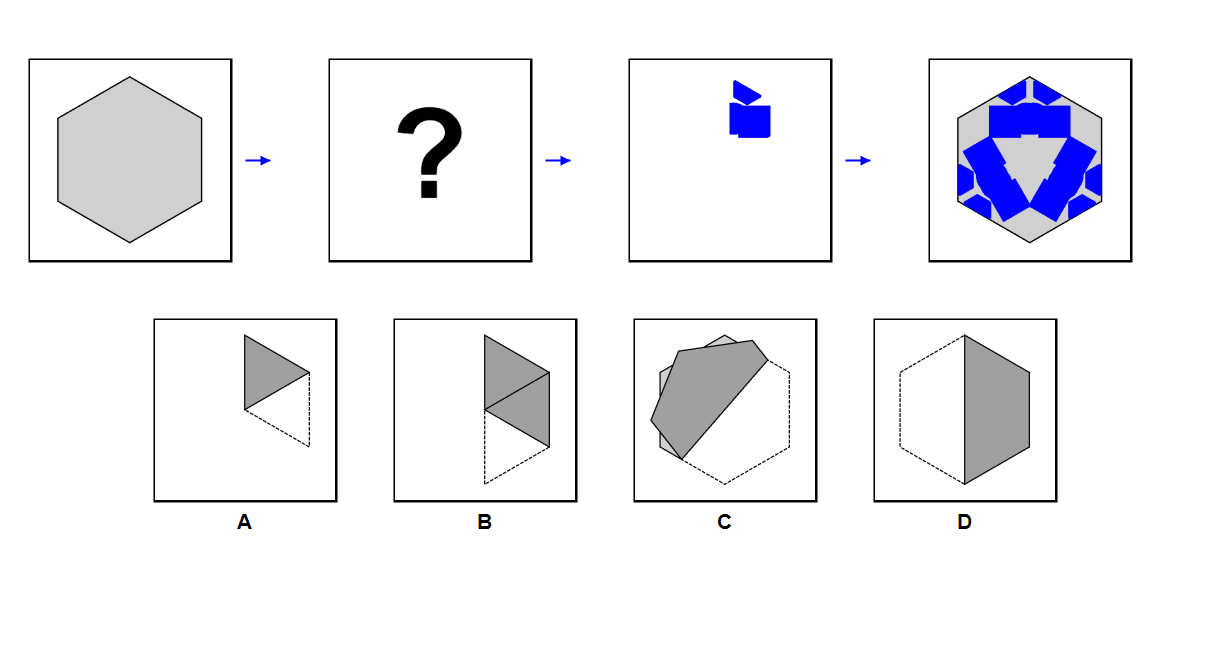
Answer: C